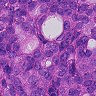
Metastatic tissue present: yes